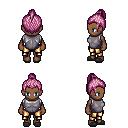
a pixel art fantasy rpg character, female body template, human, dark skin, steel chest armor, gold greaves, pink short topknot hairstyle, gray slippers, four views (front, back, left, right), 2x2 character sprite sheet, small pixel art, hard edges, no anti-aliasing